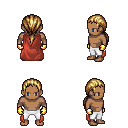
a pixel art fantasy rpg character, male body template, human, dark skin, maroon cape, white pants, blonde ponytail hairstyle, gold gloves, four views (front, back, left, right), 2x2 character sprite sheet, small pixel art, hard edges, no anti-aliasing